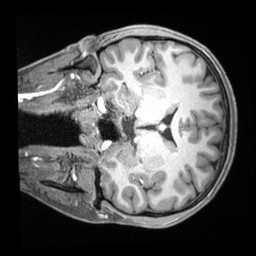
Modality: T1w
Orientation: coronal
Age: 23
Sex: female
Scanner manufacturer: siemens
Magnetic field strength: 3 T
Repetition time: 2.4 s
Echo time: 0.00226 s